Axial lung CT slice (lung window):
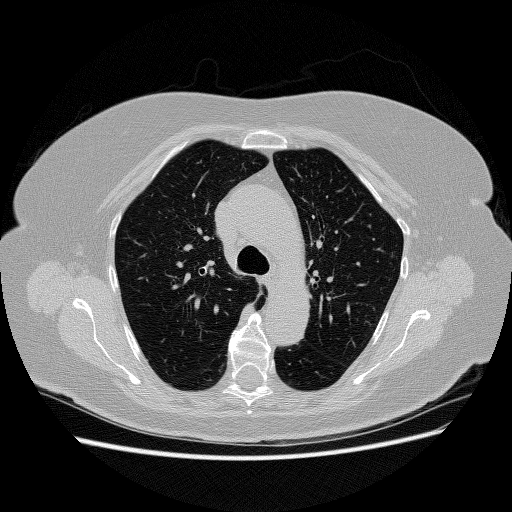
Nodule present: no